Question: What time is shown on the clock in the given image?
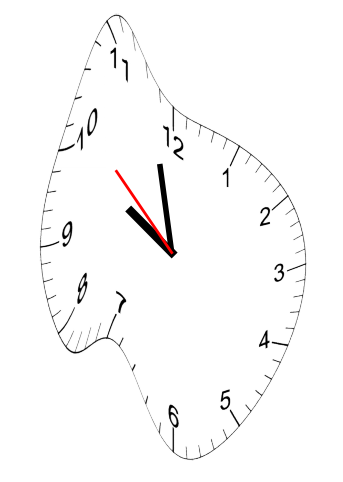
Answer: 09:57:52